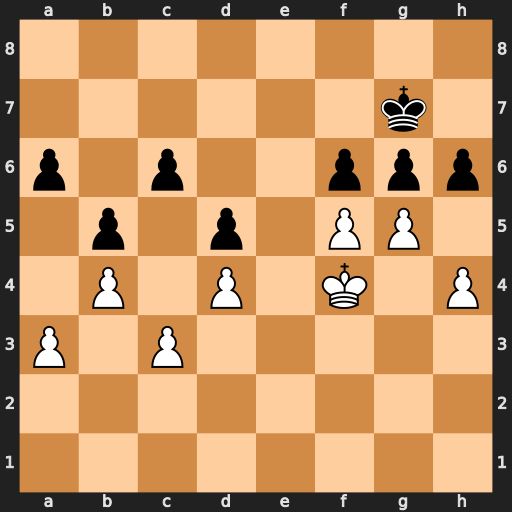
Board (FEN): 8/6k1/p1p2ppp/1p1p1PP1/1P1P1K1P/P1P5/8/8
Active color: w
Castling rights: -
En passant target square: -
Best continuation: gxh6+ Kxh6 fxg6